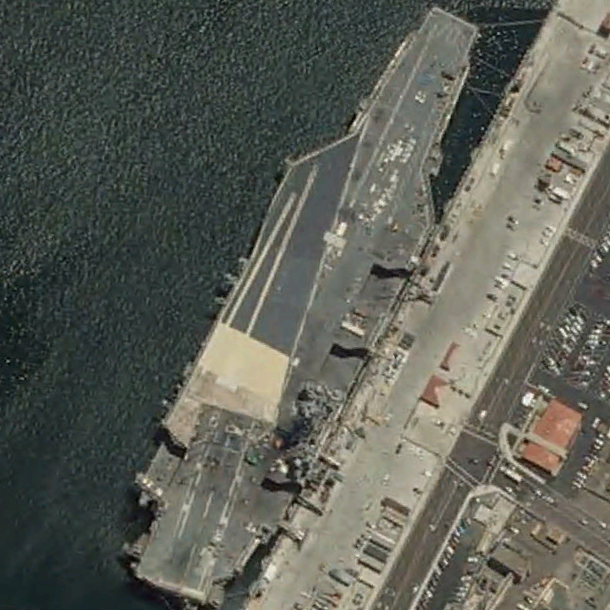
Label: aircraft_carrier